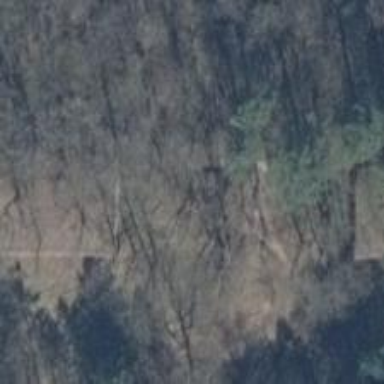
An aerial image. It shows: Tunneled path.